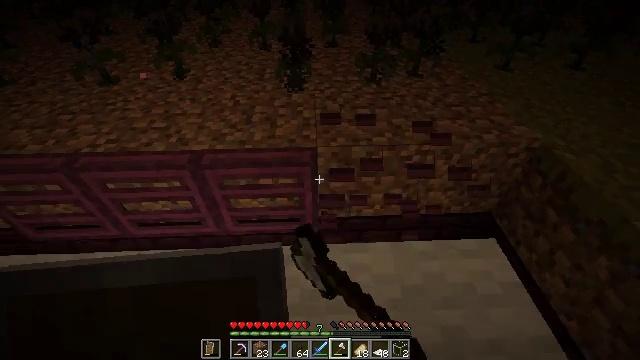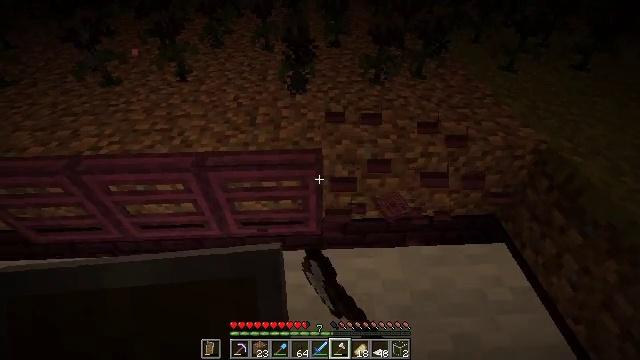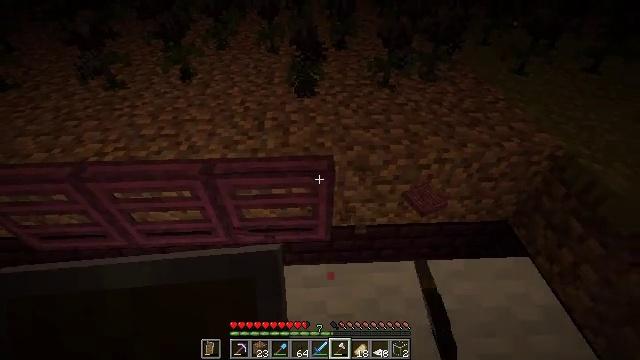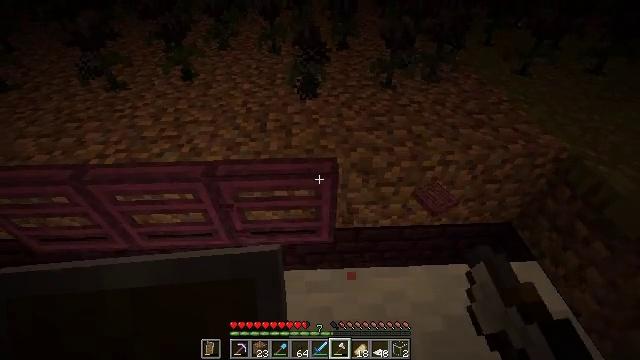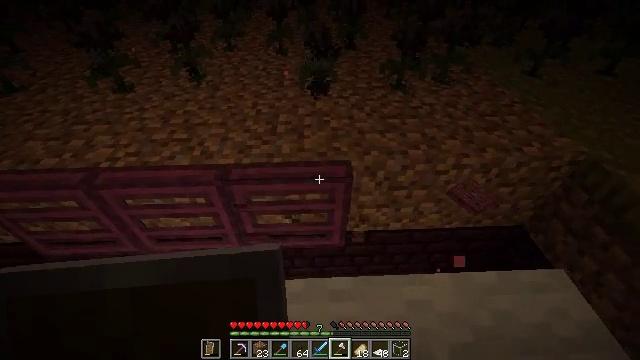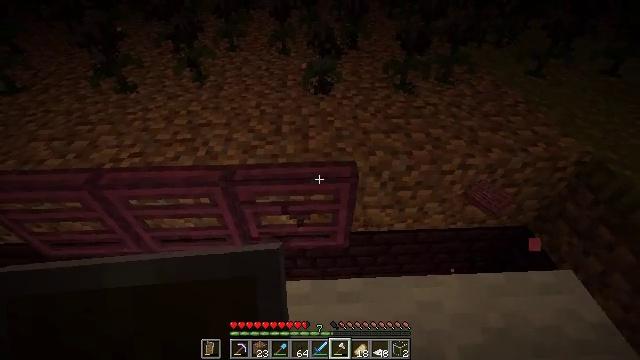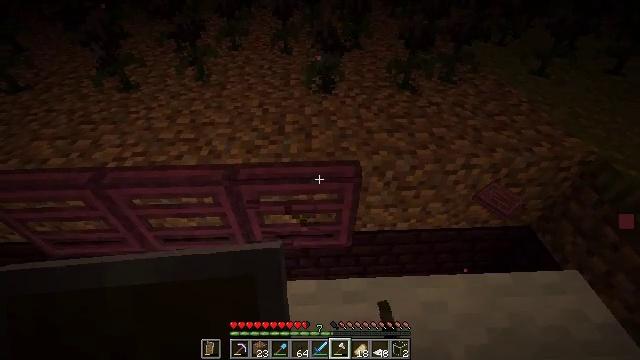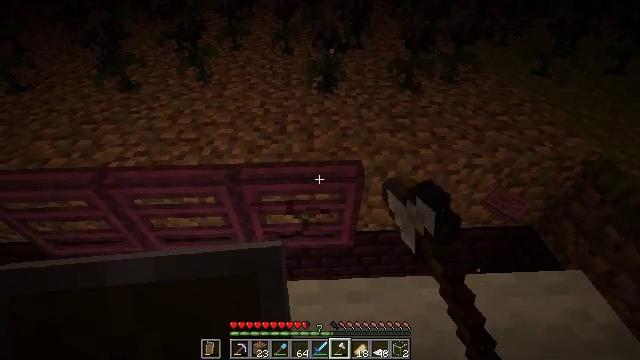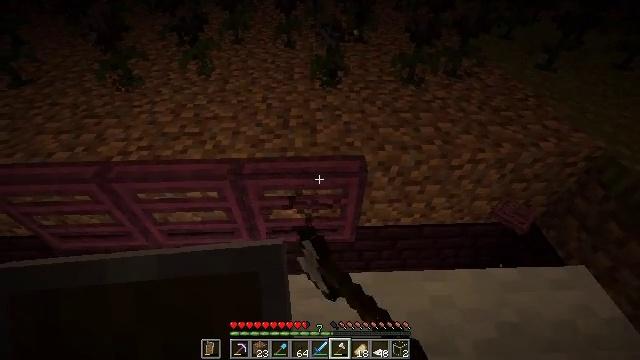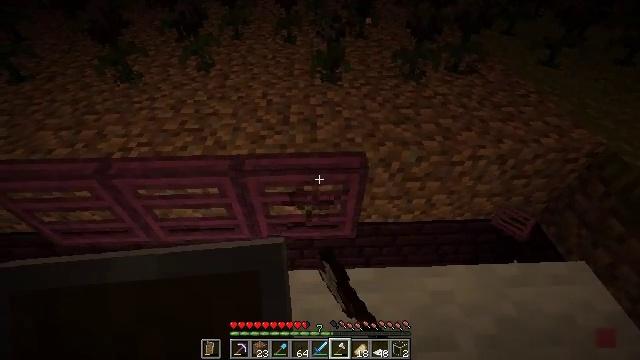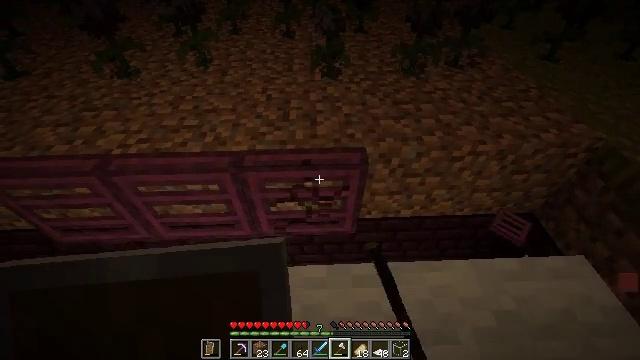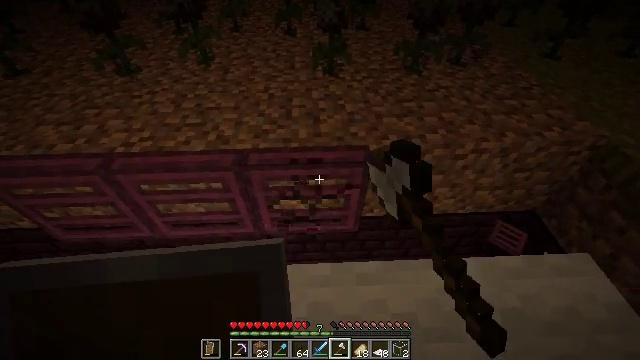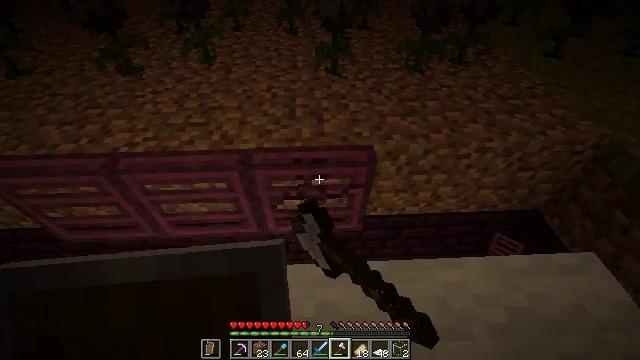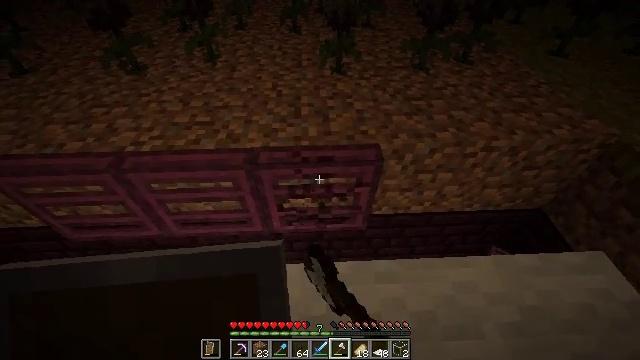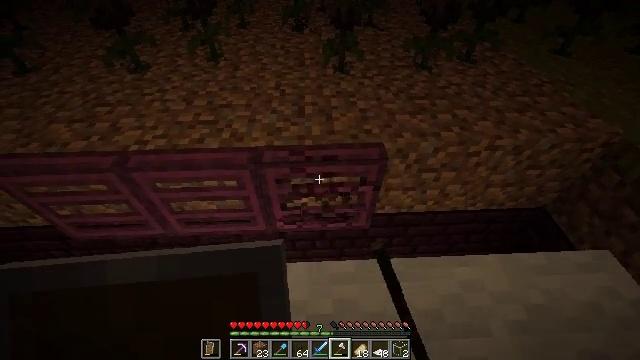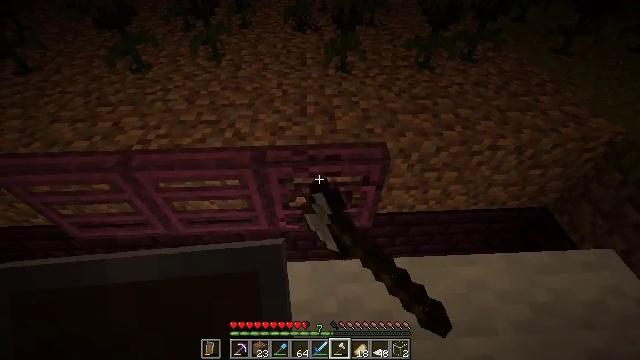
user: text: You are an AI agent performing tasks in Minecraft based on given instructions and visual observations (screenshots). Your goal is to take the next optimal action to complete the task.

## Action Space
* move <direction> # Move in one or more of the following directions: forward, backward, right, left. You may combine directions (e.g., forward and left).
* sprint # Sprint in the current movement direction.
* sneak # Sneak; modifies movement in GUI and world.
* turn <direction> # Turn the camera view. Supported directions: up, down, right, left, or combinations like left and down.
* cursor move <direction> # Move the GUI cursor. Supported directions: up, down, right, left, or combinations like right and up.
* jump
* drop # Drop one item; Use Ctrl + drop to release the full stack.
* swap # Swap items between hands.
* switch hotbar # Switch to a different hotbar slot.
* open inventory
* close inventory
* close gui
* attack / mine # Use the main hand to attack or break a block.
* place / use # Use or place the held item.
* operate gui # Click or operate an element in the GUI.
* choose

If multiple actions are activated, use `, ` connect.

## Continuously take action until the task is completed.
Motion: motion action
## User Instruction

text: Attack the crimson trapdoor to break it.
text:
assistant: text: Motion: move forward and move left, sneak, attack / mine
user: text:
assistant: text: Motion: move forward and move left, sneak, attack / mine
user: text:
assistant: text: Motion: move left, sneak, attack / mine
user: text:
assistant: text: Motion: move left, sneak, attack / mine
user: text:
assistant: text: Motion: sneak, attack / mine
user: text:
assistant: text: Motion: sneak, attack / mine
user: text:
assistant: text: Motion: sneak, attack / mine
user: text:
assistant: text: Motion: sneak, turn down, attack / mine
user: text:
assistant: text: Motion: sneak, attack / mine
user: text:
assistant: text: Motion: move left, sneak, attack / mine
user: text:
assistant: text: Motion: move left, sneak, attack / mine
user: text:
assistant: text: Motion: move left, sneak, attack / mine
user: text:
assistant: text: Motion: sneak, attack / mine
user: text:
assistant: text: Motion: sneak, attack / mine
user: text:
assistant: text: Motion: sneak, attack / mine
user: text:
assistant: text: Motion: sneak, attack / mine
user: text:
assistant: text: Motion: sneak, attack / mine
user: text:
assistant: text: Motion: sneak, attack / mine
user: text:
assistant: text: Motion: sneak, attack / mine
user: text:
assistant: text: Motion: sneak, attack / mine
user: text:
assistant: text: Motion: move left, sneak, attack / mine
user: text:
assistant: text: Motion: move left, sneak, attack / mine
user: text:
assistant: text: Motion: move left, sneak, attack / mine
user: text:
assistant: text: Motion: move left, sneak, attack / mine
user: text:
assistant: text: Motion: move left, sneak, attack / mine
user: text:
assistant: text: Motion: move left, sneak, attack / mine
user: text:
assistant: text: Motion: move left, sneak, attack / mine
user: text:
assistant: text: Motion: move left, sneak, turn left, attack / mine
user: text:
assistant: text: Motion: move left, sneak, attack / mine
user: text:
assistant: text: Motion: move left, sneak, attack / mine